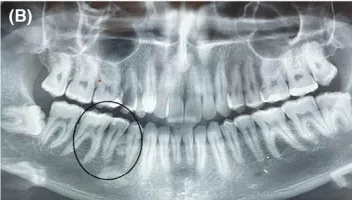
Panoramic radiograph before orthodontic treatment.
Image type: radiology (x_ray)